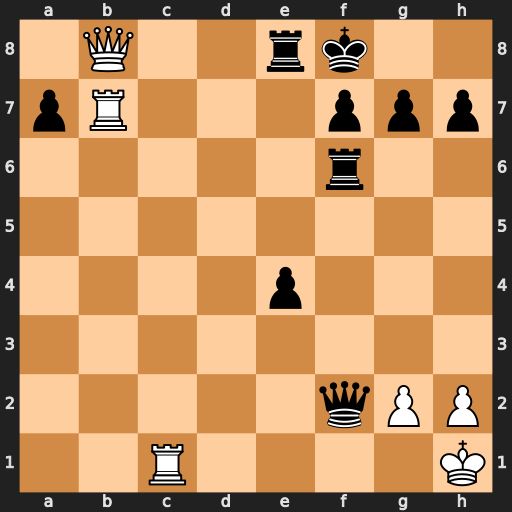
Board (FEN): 1Q2rk2/pR3ppp/5r2/8/4p3/8/5qPP/2R4K
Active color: w
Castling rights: -
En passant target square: -
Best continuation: Qxe8+ Kxe8 Rc8#